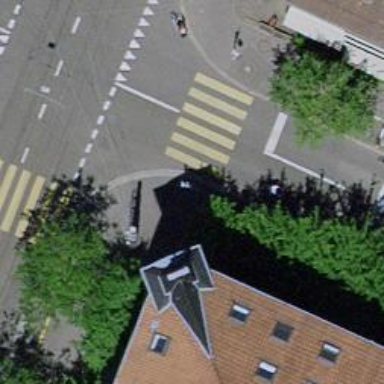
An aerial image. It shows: Kerb barrier.